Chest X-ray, PA view. Patient: 36 years old, sex M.
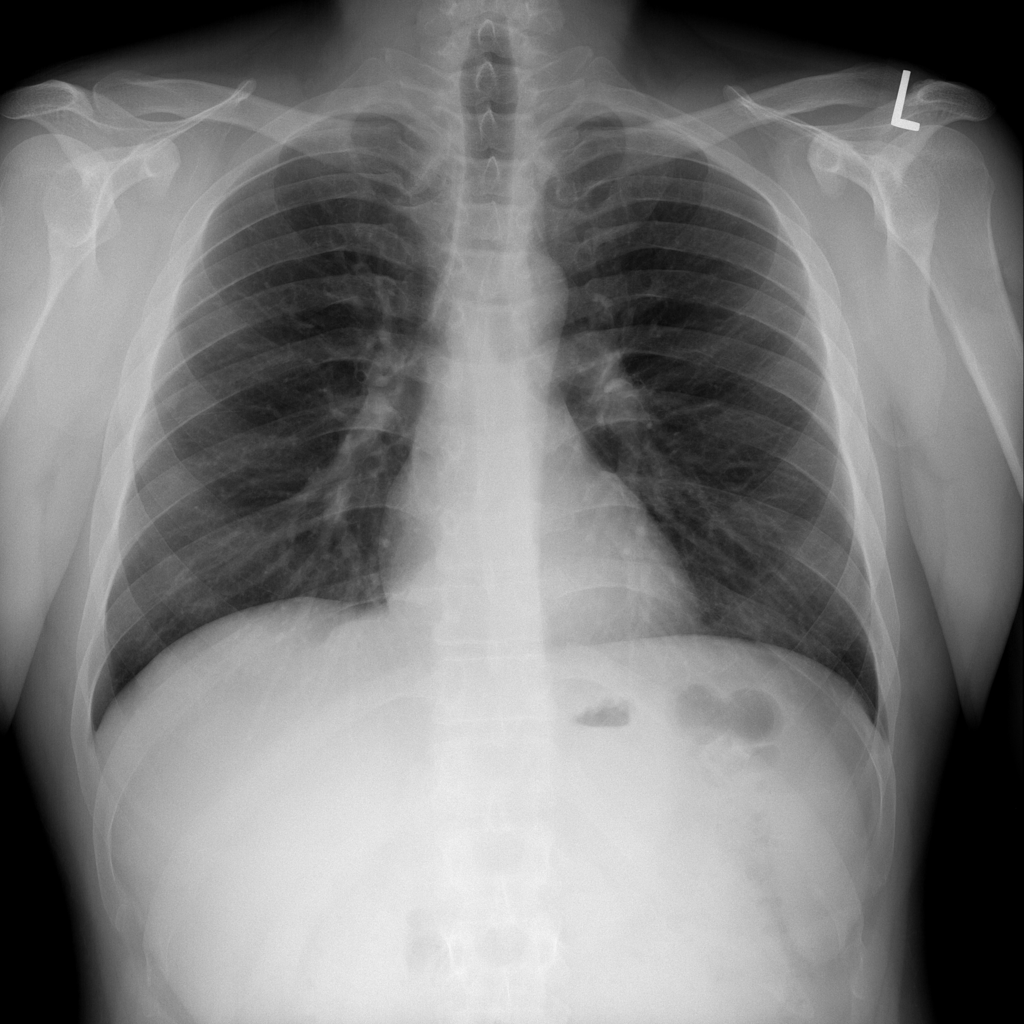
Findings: No Finding